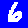
Digit: 6